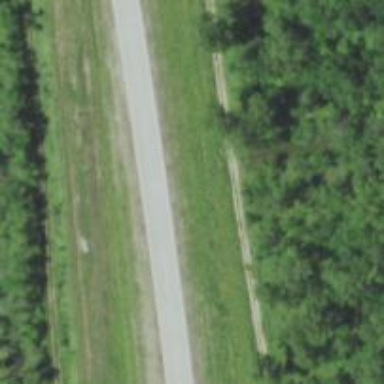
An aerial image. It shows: Secondary road with asphalt surface.